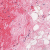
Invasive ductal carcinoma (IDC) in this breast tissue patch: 0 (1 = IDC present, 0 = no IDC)